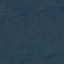
Label: Forest